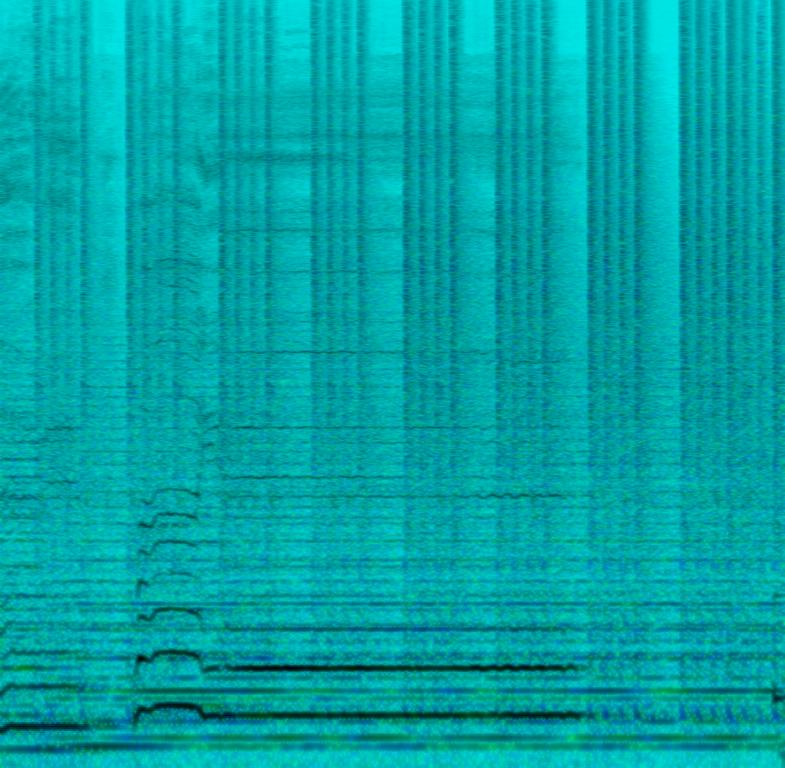
This slow rock song starts off with a male voice that pauses after one word. This is accompanied by percussion playing a marching beat. Synth strings play chords in the background. Bass notes follow the root notes of the chords. After the voice pauses, a repetitive melody is played on the synth and the chords change on the other instruments. The percussion continues to play the marching beat. This song can be played in a war scene in a movie.